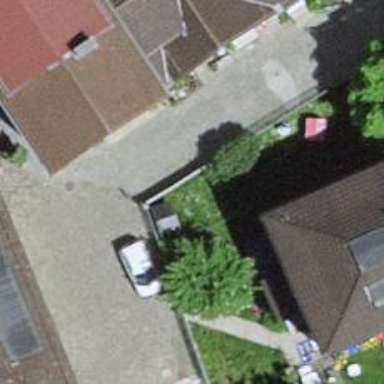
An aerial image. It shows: Residential road with sett surface.